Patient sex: M
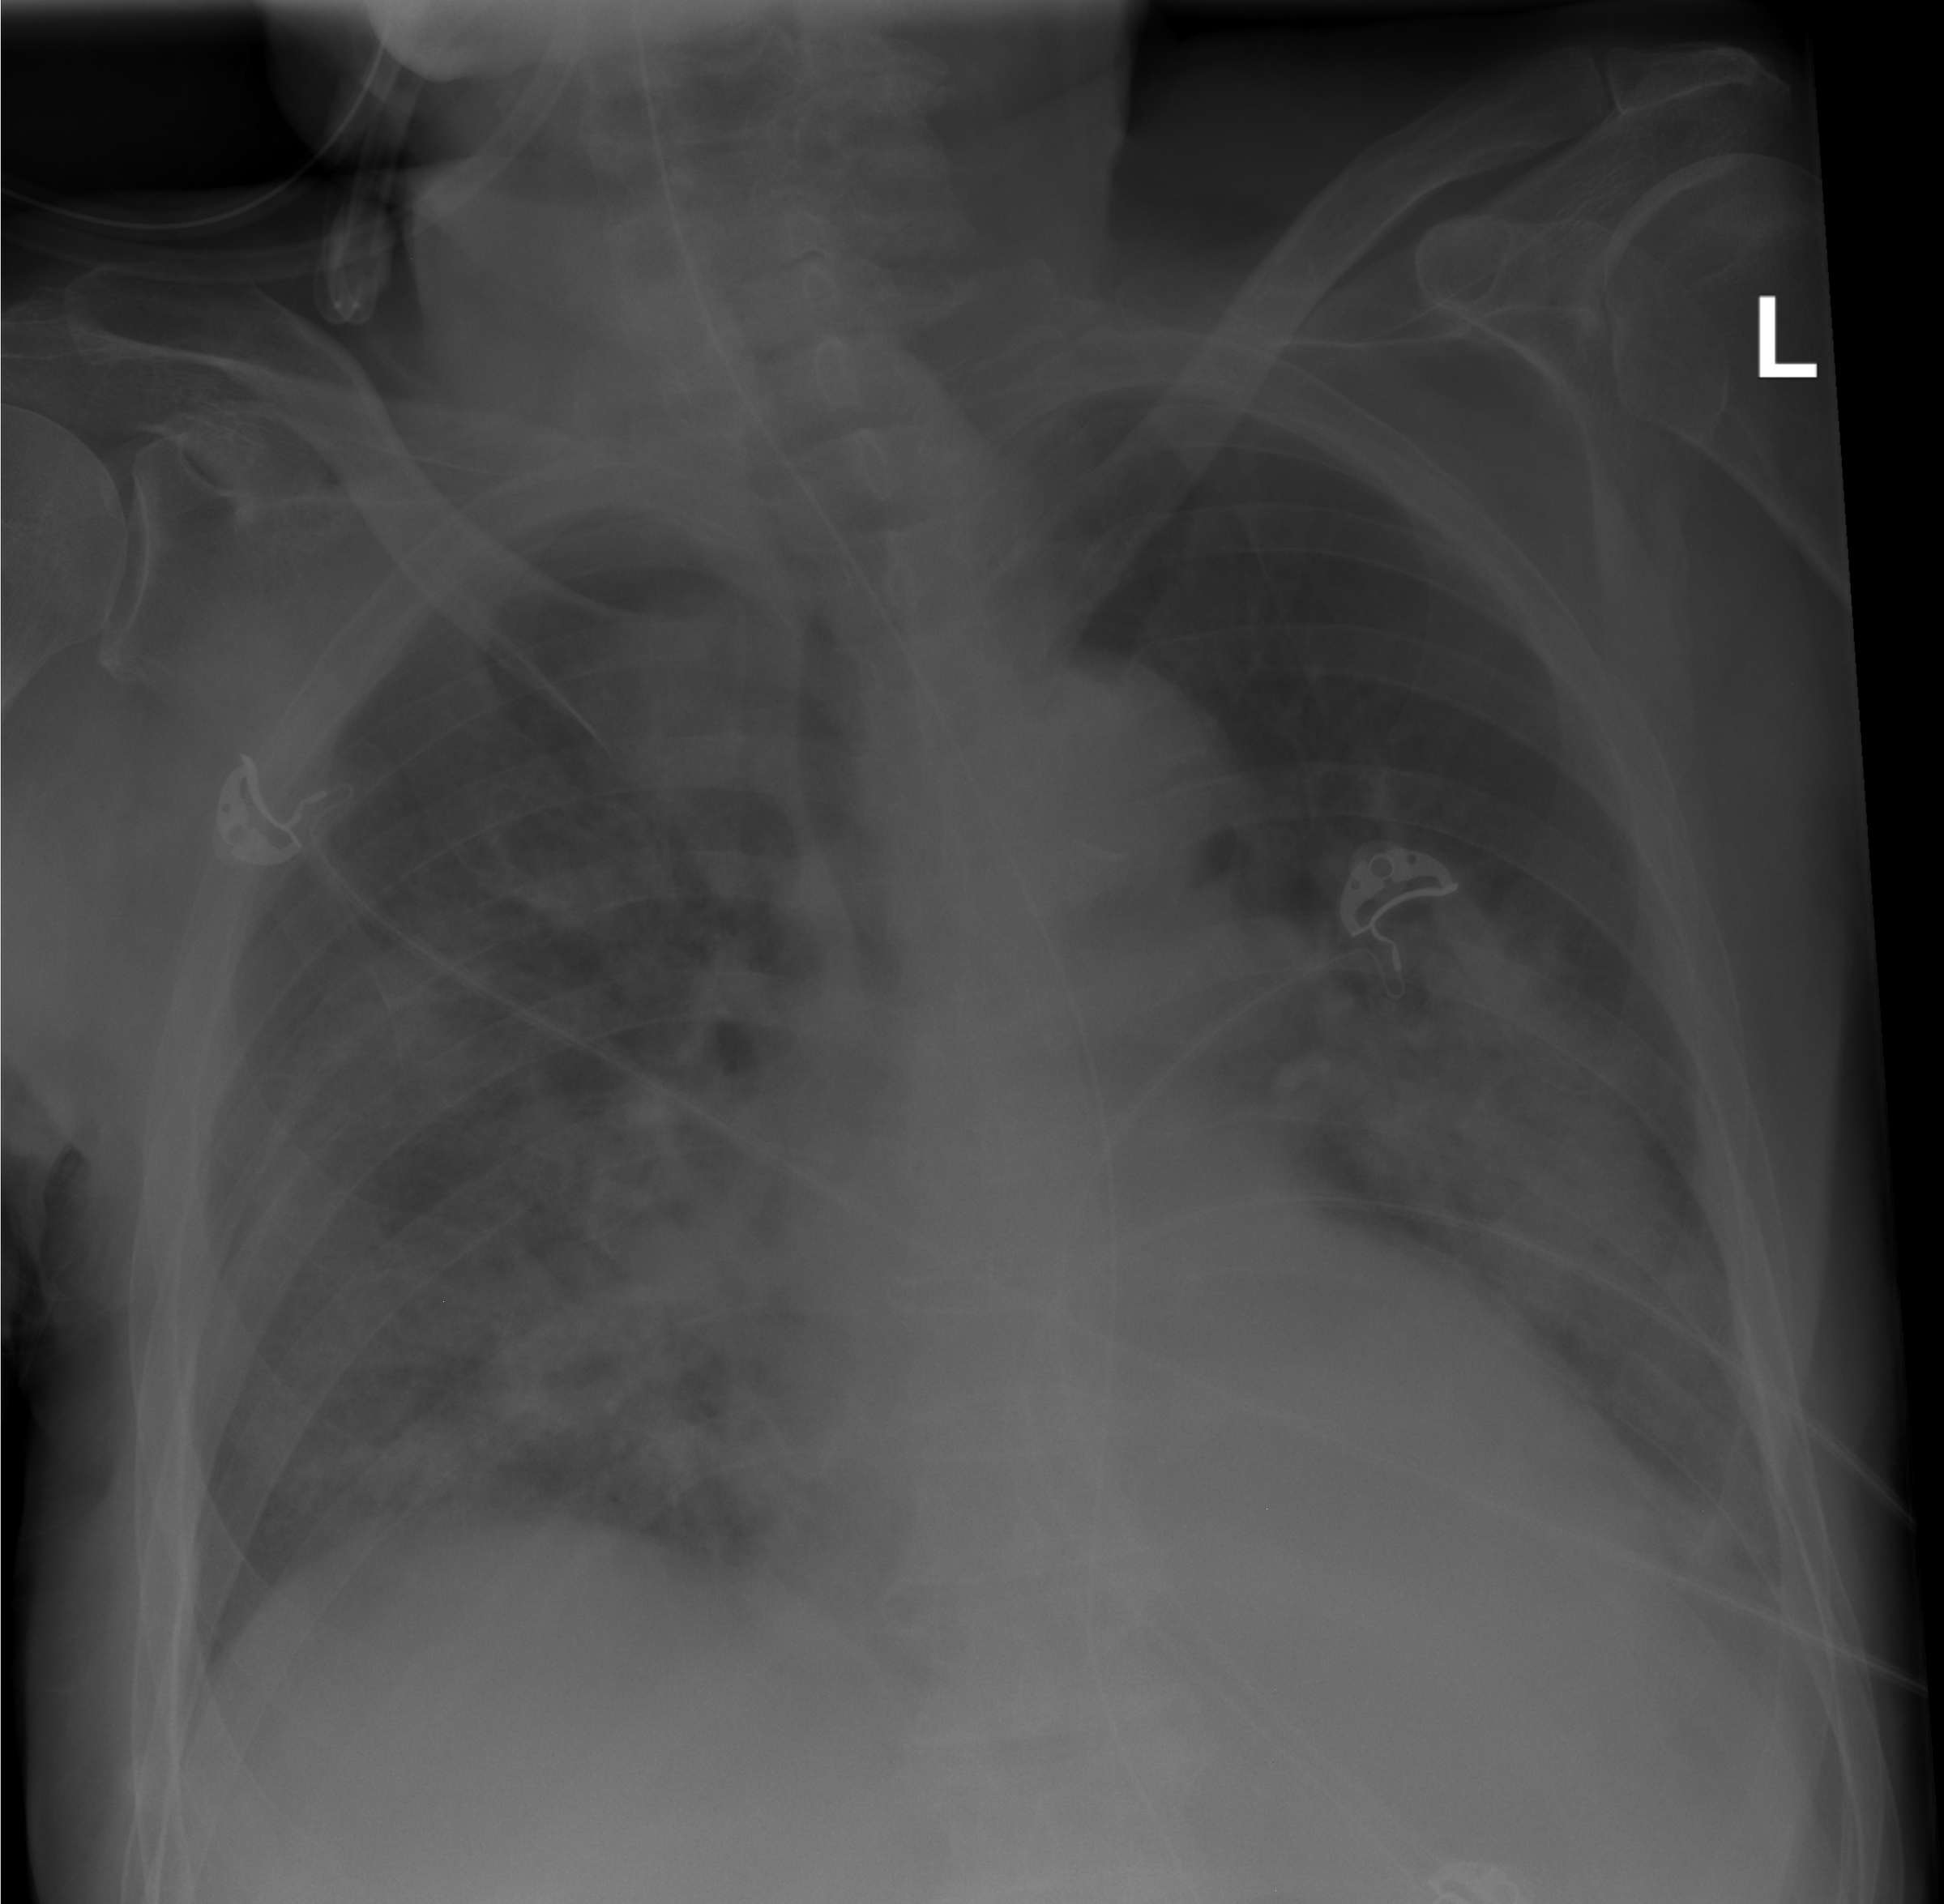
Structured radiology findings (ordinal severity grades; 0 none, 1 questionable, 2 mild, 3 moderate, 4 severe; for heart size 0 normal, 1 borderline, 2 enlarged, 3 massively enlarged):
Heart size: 2
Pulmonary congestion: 2
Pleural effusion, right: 1
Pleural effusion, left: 2
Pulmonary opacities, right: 3
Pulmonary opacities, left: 3
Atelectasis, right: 2
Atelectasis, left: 2